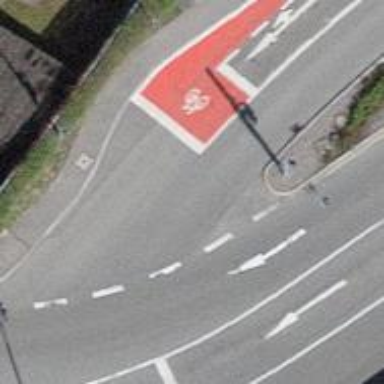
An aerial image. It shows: Residential road with asphalt surface. There is designated cycling lane on the left side.